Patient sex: F
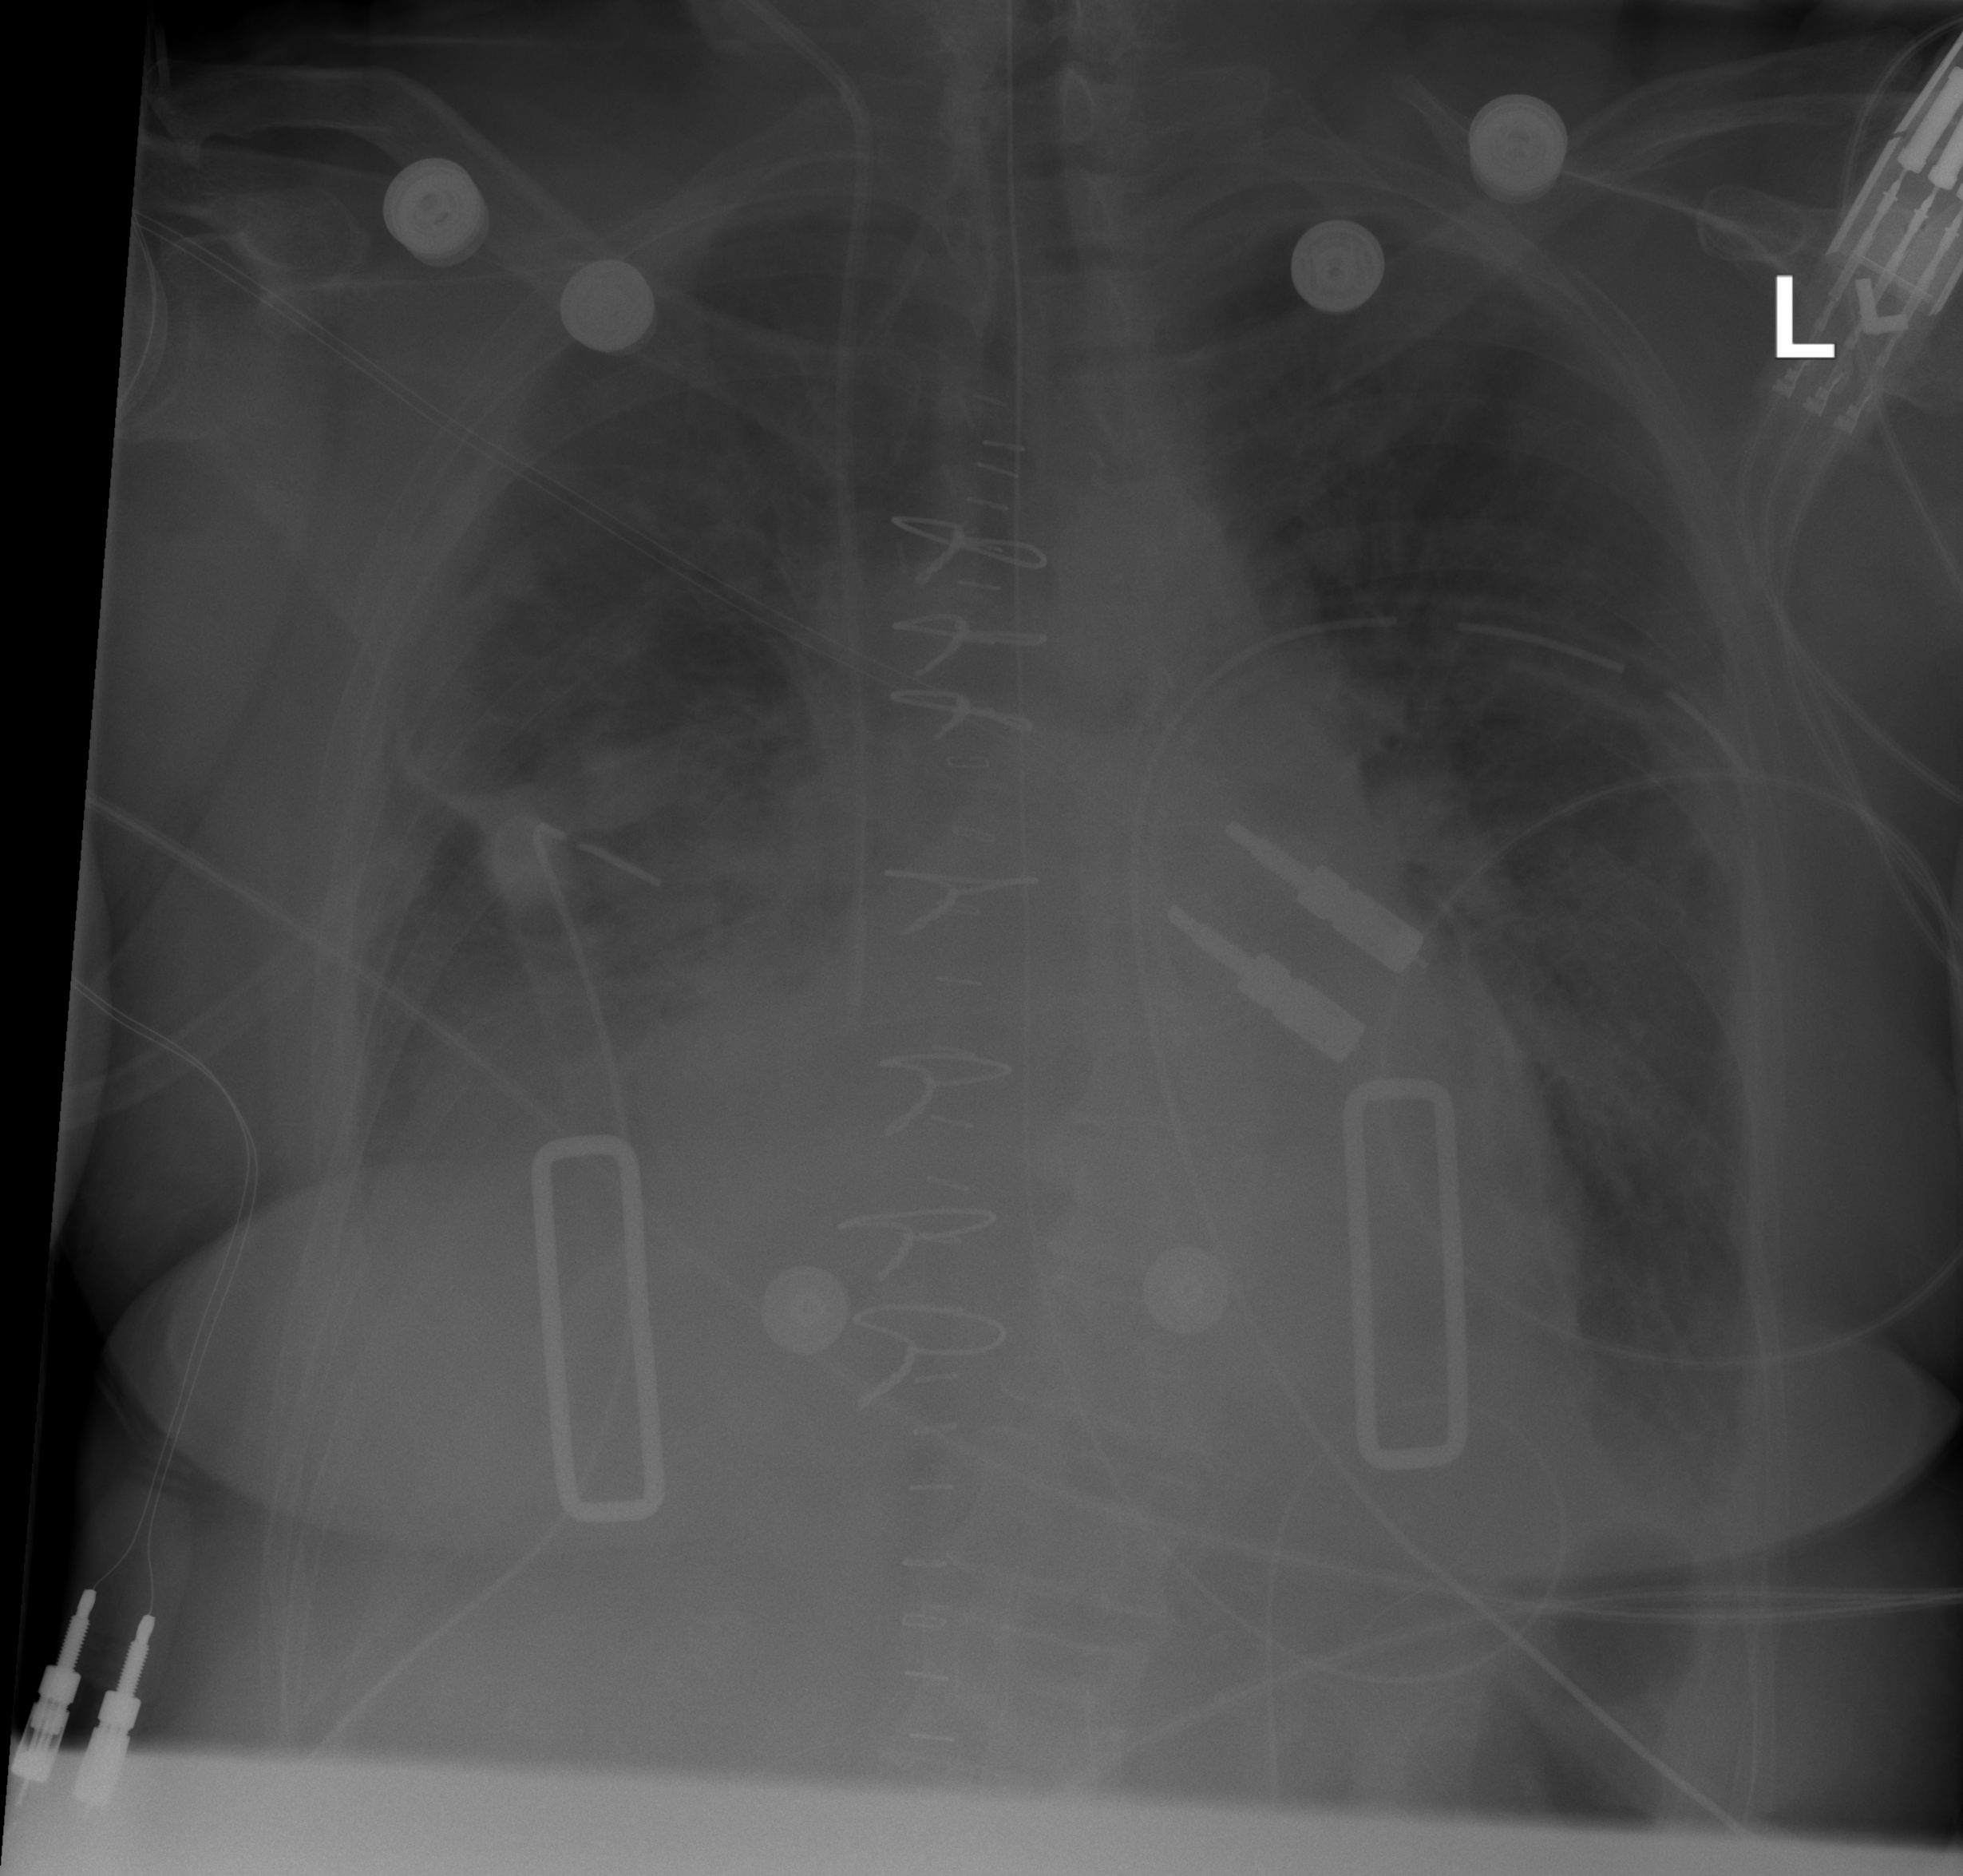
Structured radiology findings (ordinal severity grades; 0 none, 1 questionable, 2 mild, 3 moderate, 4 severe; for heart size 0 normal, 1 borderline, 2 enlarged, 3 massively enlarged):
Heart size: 2
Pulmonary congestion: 2
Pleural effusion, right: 2
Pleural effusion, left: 2
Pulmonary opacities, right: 2
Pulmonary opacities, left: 2
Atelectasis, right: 2
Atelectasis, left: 2